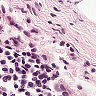
Metastatic tissue present: no